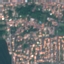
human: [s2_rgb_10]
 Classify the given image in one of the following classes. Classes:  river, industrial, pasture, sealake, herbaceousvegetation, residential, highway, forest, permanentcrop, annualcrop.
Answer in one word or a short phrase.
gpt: Residential